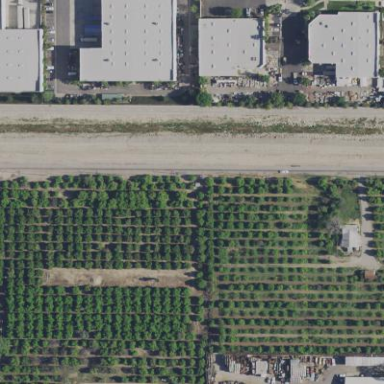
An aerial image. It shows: Orange orchard with rows of orange trees.